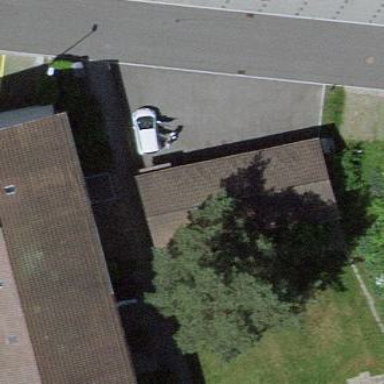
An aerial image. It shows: Garage building.